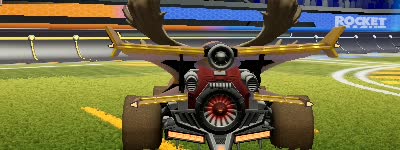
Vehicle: aftershock